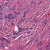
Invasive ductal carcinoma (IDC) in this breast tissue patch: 1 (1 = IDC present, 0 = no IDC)